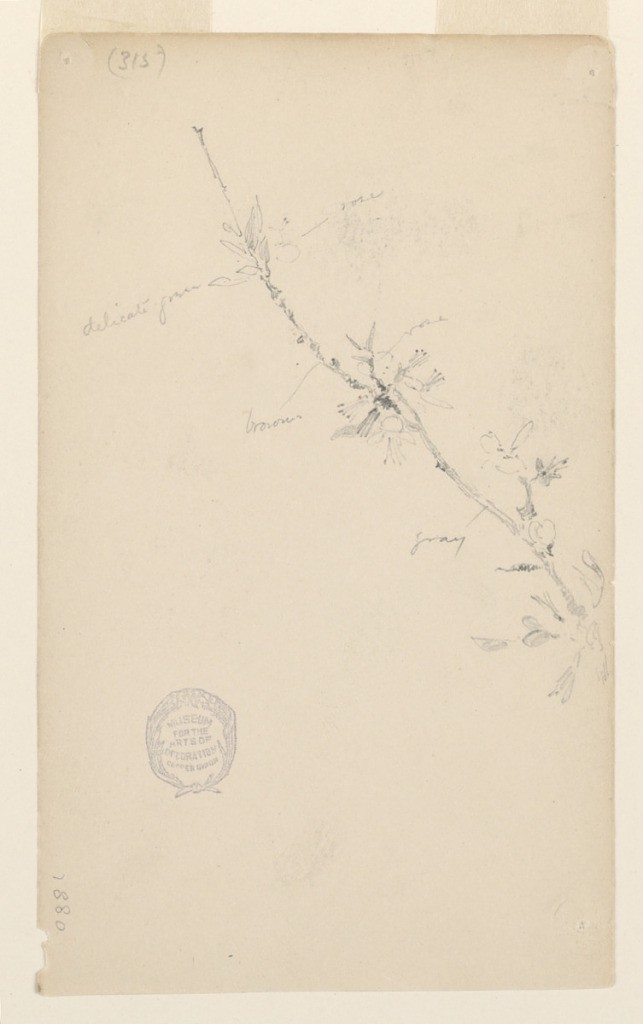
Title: Bough
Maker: Robert Frederick Blum, American, 1857–1903
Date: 1880
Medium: Graphite on wove paper
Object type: Drawing
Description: Sketch of a bough with blossoms and leaves.